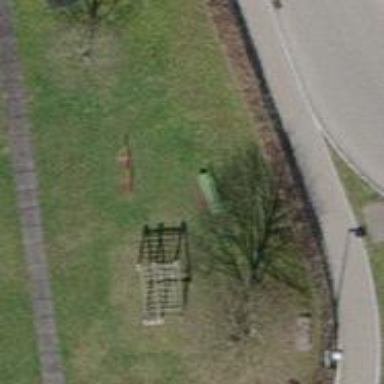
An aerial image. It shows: Bench for seating.